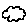
Label: cloud